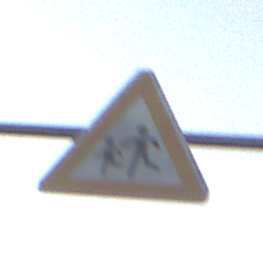
Verkehrszeichen: KinderRechts
Umgebung: Outdoor, Nature
Tageszeit: SunriseSunset
Wetter: PartlyCloudy
Licht: Natural
Jahreszeit: NotSpecified
Kontrast: LowContrast